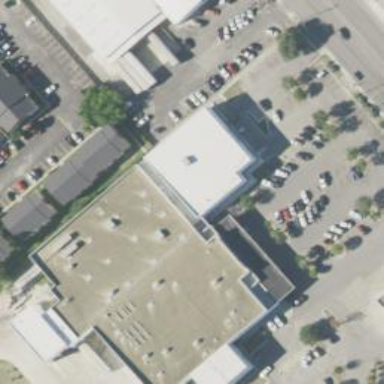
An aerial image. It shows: Retail building.